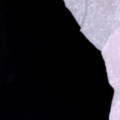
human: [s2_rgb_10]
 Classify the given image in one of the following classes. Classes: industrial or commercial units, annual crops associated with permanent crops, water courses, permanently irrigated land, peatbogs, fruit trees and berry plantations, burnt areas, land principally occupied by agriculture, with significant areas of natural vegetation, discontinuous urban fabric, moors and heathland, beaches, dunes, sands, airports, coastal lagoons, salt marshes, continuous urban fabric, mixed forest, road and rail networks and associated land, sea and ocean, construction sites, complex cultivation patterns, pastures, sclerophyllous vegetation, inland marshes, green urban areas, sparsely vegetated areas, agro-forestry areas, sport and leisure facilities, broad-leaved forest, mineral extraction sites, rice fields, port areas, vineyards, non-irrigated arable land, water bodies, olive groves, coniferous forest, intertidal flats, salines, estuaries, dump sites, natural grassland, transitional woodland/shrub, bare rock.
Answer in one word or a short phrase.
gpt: sea and ocean